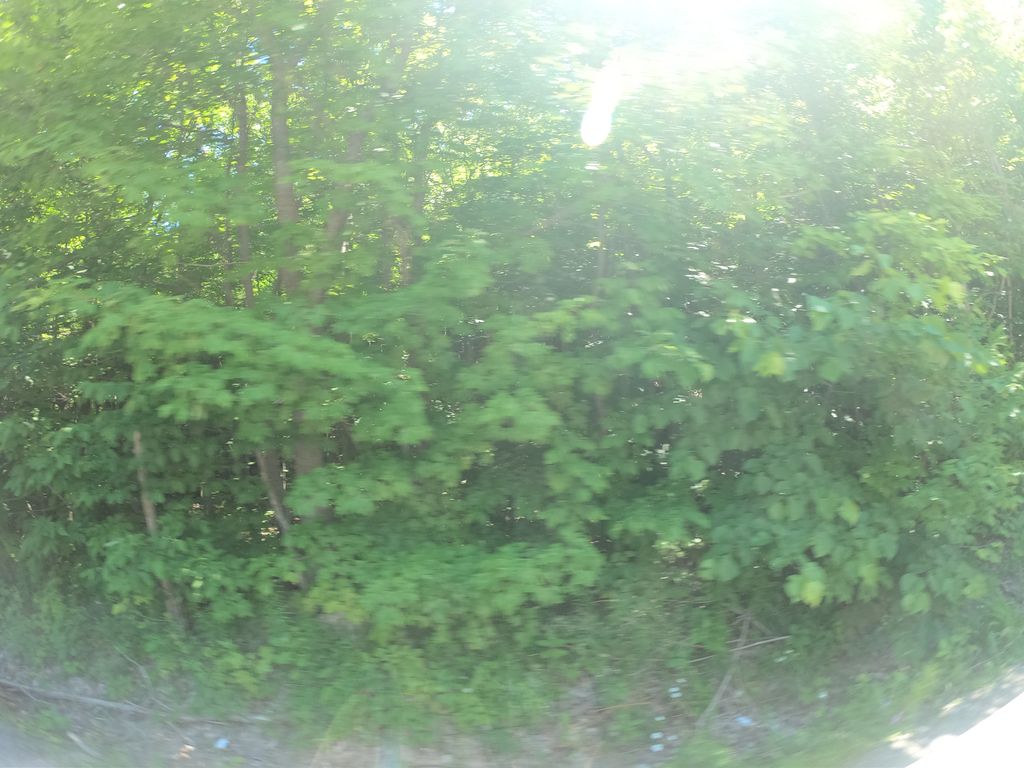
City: ottawa-gatineau